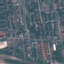
Label: Residential